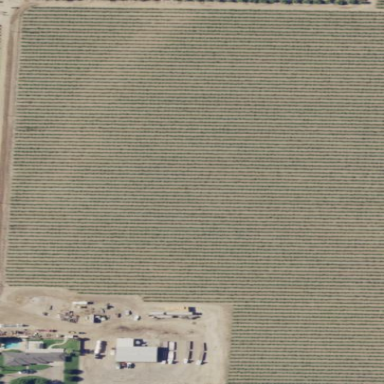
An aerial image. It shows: Beautiful vineyard in the countryside.